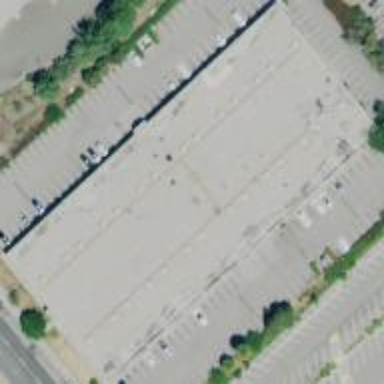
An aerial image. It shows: Retail building.